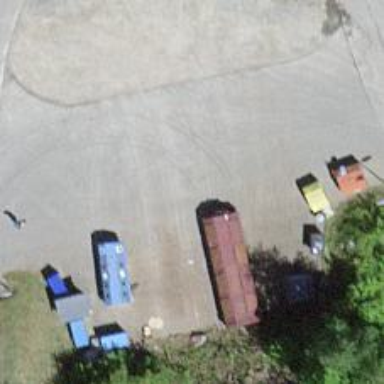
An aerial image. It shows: Waste disposal facility.